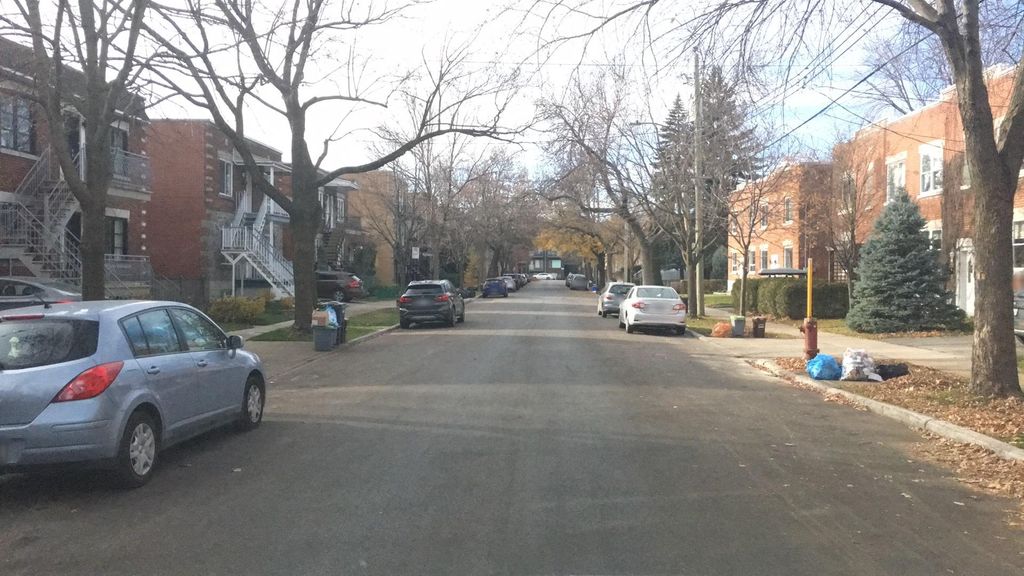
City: montreal